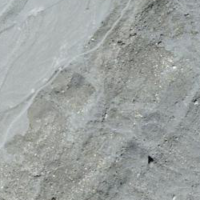
EUNIS habitat code: 48
Species observed at this site:
Saxifraga biflora